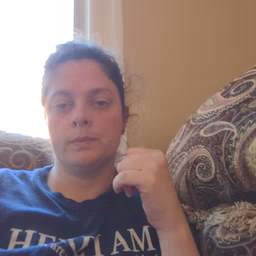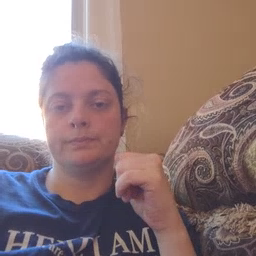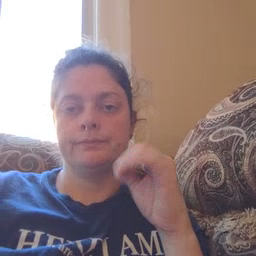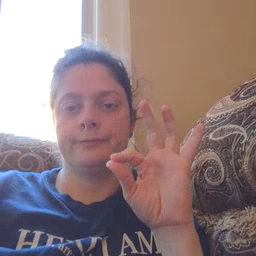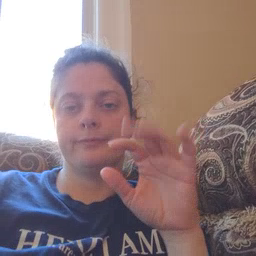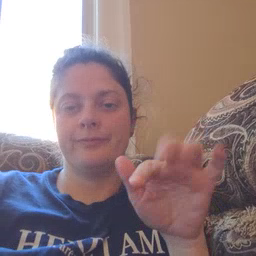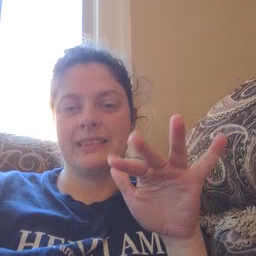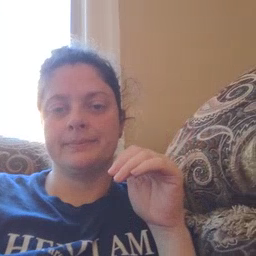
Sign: feet